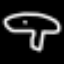
Label: mushroom